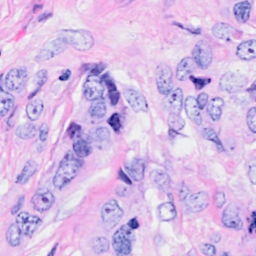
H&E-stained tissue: Breast